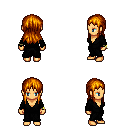
a pixel art fantasy rpg character, female body template, human, tanned skin, gray robe, red pants, dark blonde unkempt hairstyle, bracelets, four views (front, back, left, right), 2x2 character sprite sheet, small pixel art, hard edges, no anti-aliasing